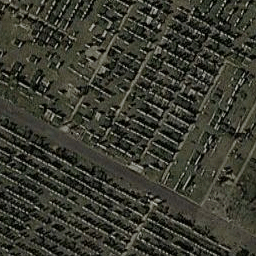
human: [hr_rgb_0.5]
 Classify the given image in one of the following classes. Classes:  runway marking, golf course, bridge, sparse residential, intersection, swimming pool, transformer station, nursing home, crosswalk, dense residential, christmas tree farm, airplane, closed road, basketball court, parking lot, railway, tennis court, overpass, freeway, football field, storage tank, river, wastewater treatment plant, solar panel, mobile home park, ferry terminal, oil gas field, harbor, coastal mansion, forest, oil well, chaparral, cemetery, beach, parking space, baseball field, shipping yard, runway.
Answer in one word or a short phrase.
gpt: cemetery